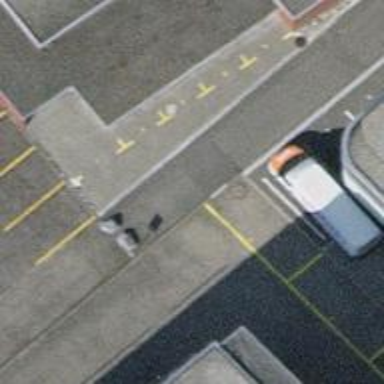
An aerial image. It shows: Block barrier.